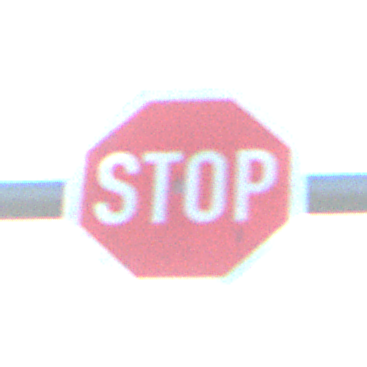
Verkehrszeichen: Stop
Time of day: MorningAfternoon
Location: Outdoor (Suburban)
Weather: PartlyCloudy
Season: NotSpecified
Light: Natural